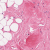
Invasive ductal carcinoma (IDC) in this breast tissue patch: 0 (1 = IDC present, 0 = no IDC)